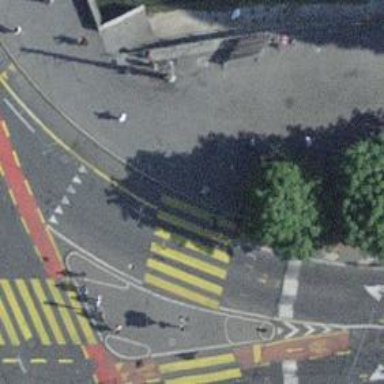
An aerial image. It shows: Crossing with traffic signals. It is zebra crossing.